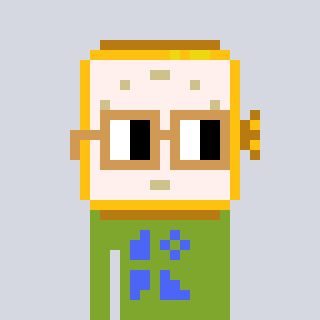
a pixel art character with square brown glasses, a watch-shaped head and a slimegreen-colored body on a cool background